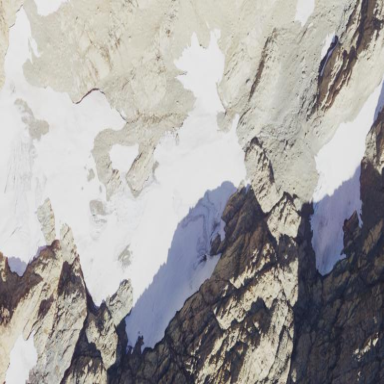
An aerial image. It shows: Stunning view of glacier.